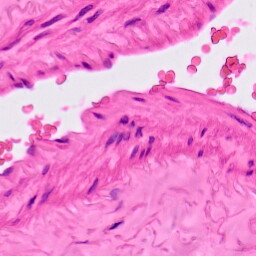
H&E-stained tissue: Lung